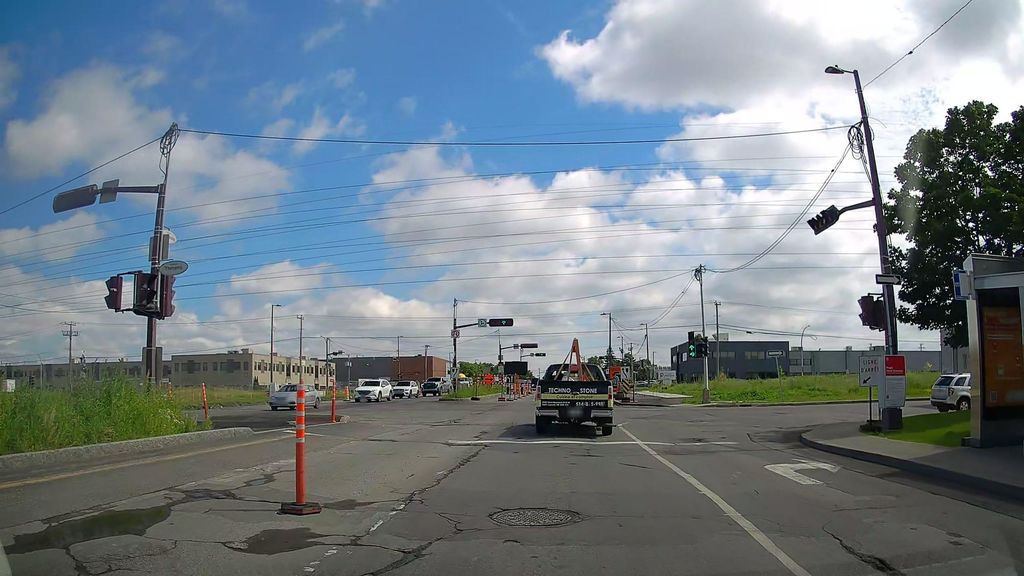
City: montreal